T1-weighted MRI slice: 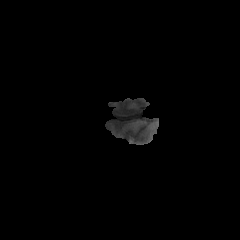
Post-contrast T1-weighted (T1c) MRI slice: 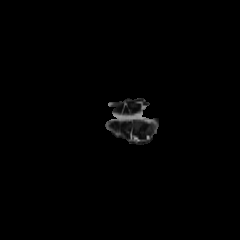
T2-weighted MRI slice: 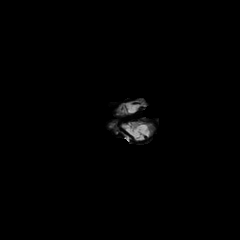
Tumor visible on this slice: yes